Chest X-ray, PA view. Patient: 32 years old, sex M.
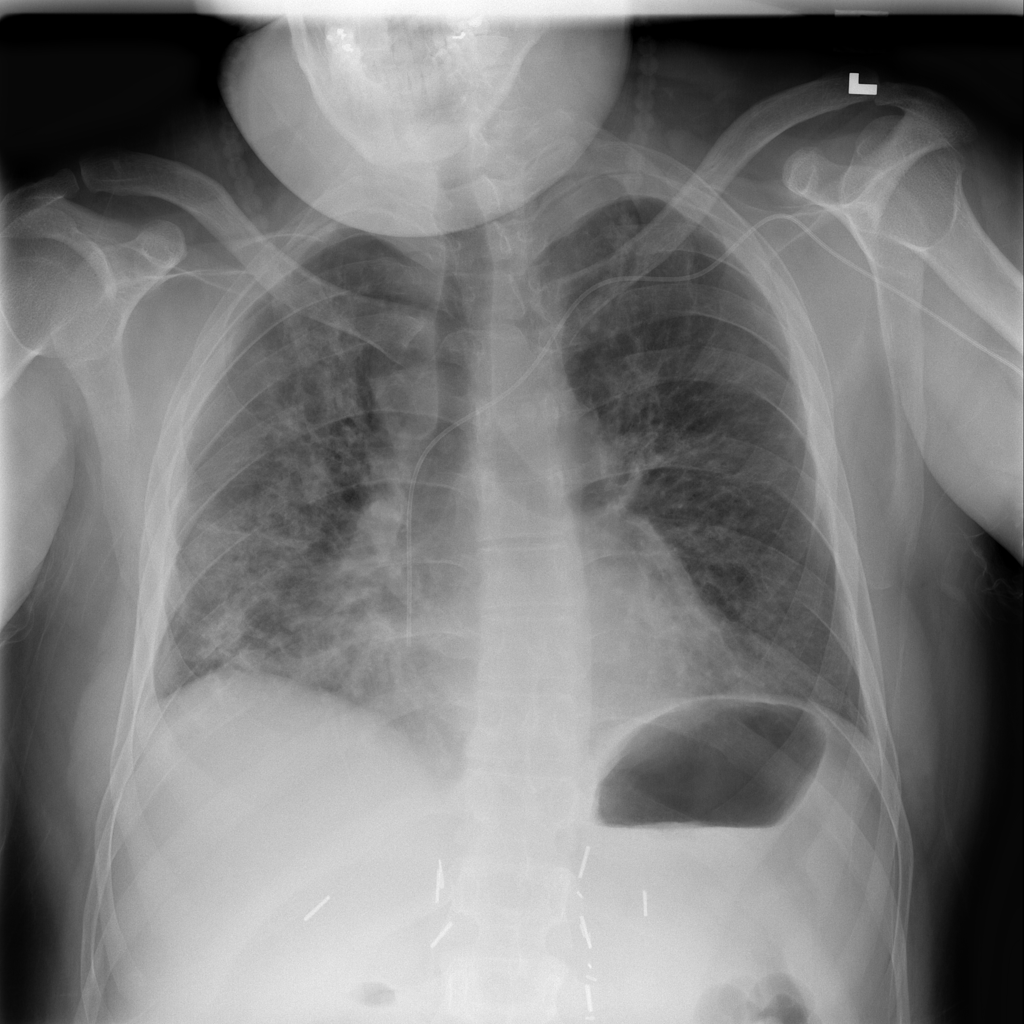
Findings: Infiltration